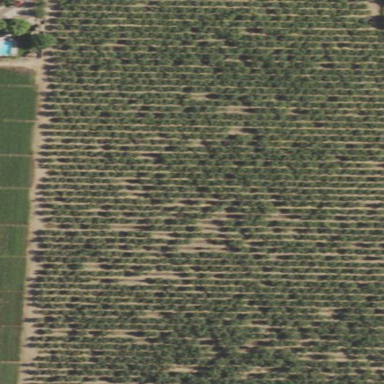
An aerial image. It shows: Almond orchard with rows of almond trees.